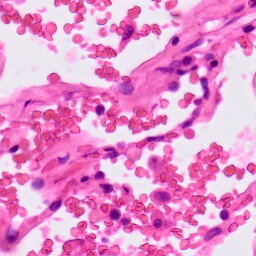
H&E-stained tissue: Lung